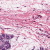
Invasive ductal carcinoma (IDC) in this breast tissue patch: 0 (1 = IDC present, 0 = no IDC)